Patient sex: M
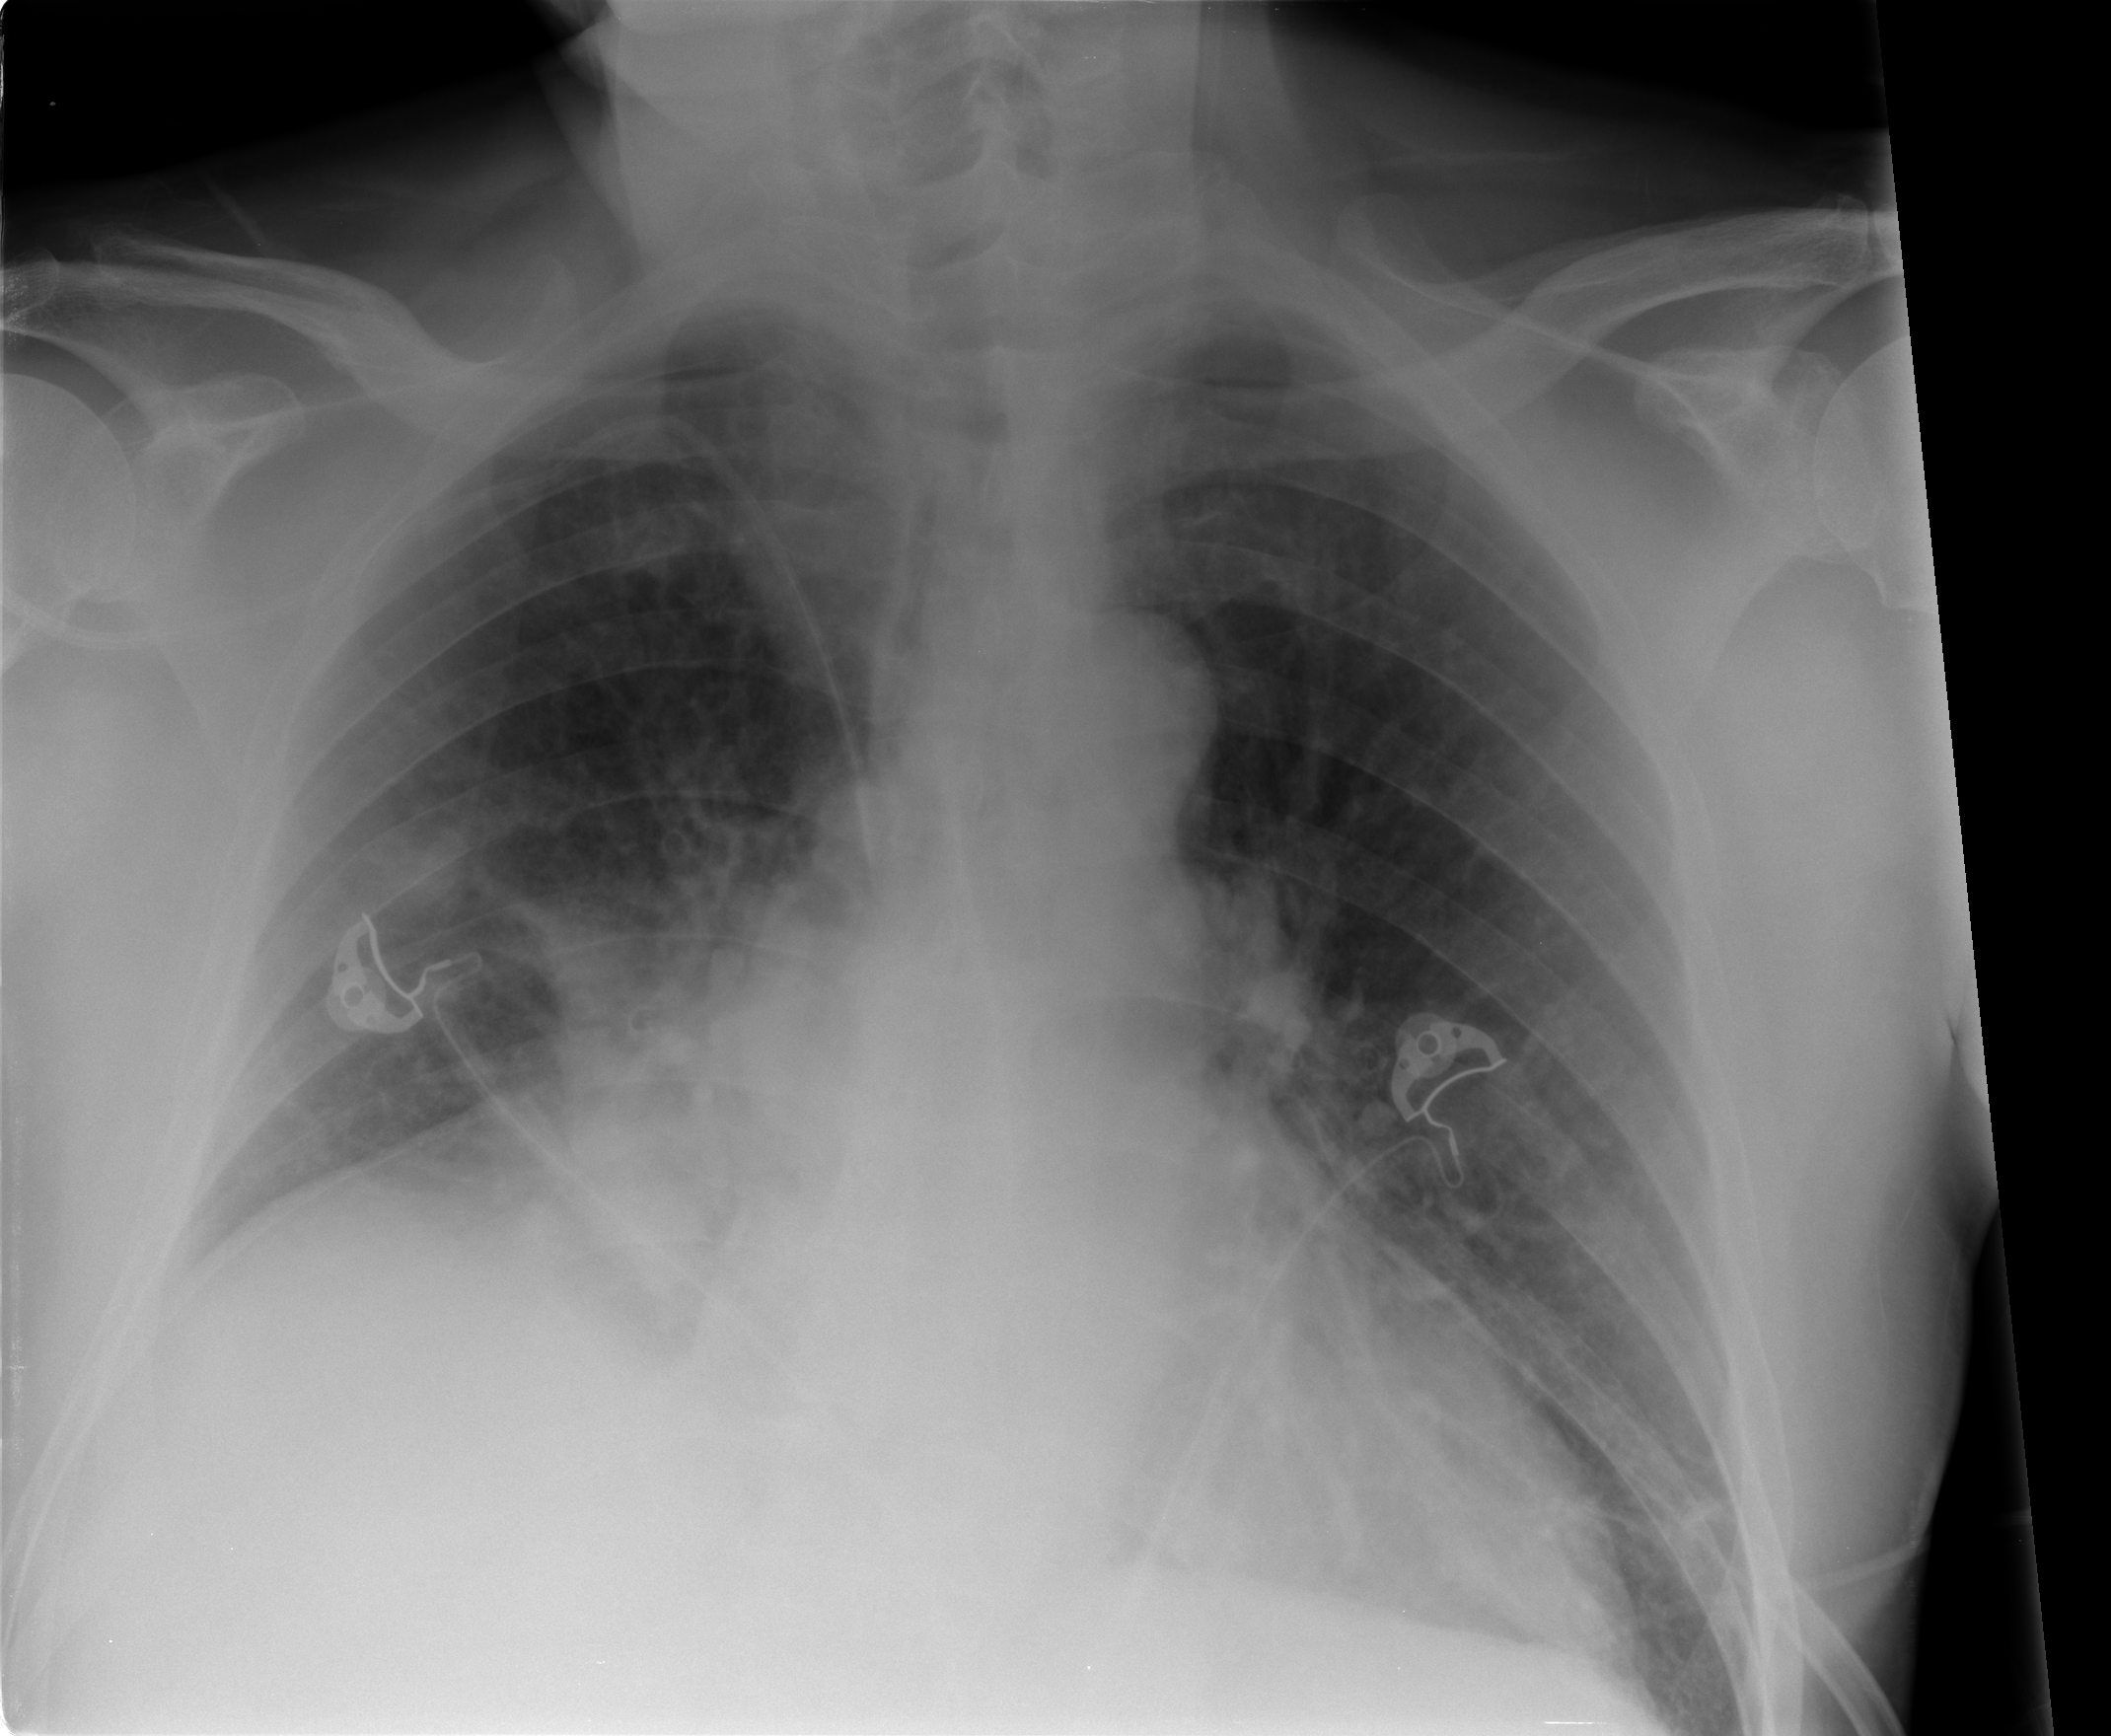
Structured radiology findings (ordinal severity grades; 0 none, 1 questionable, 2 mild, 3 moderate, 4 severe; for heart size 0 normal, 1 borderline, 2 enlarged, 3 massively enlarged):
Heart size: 2
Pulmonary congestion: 1
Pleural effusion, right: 2
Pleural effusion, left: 0
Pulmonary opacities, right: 2
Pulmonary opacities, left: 0
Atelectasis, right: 3
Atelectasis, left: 0